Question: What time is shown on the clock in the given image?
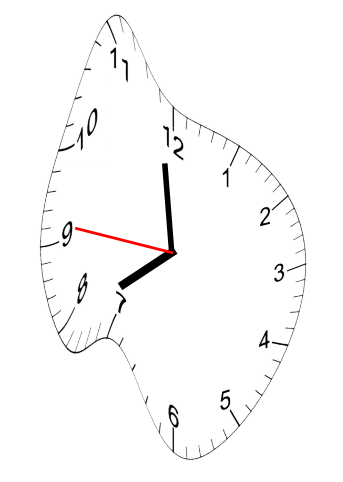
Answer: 07:58:46